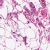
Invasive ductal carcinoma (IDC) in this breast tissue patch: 0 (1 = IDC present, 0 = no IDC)